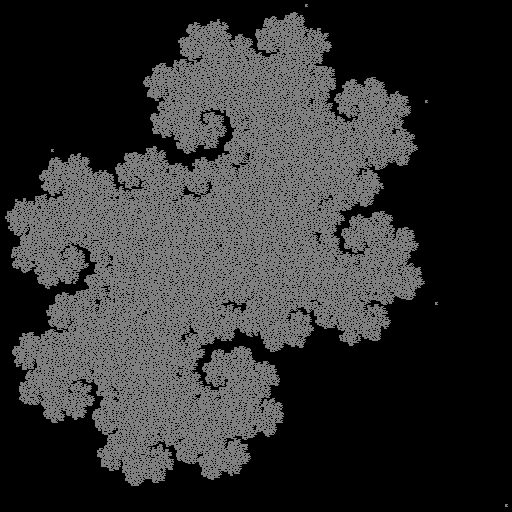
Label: dragon_curve